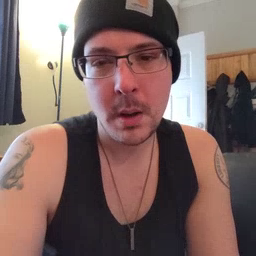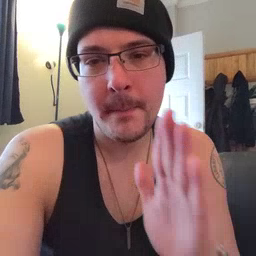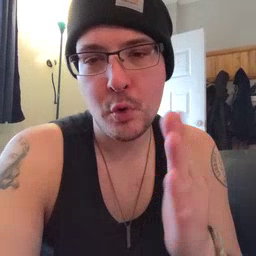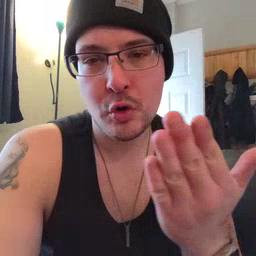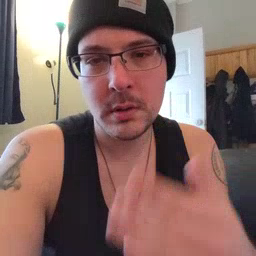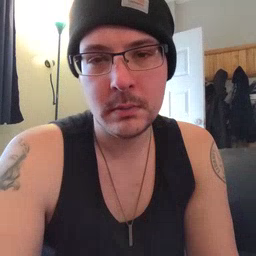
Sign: book